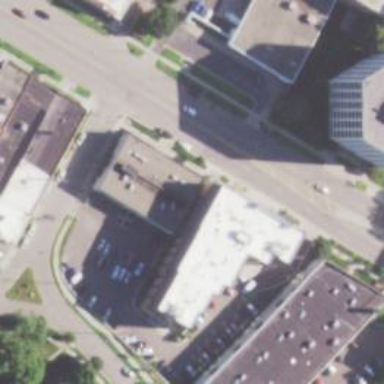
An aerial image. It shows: Hotel building.